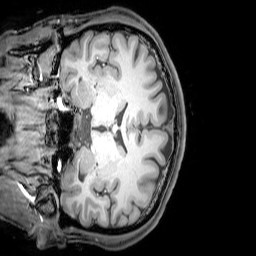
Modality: T1w
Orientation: coronal
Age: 26
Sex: male
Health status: healthy
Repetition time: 0.081 s
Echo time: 0.037 s